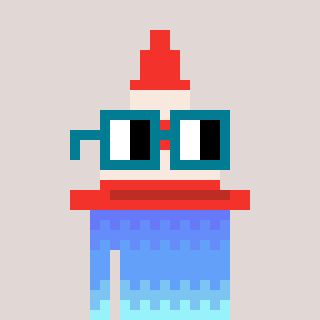
a pixel art character with square dark green glasses, a cone-shaped head and a green-colored body on a warm background